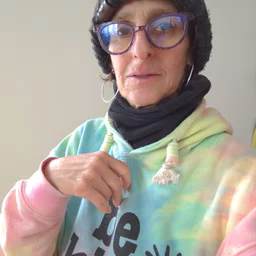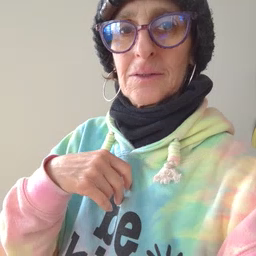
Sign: into